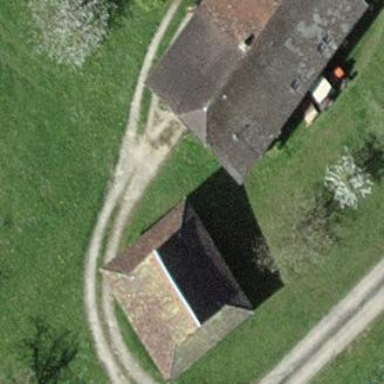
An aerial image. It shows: Rural barn.